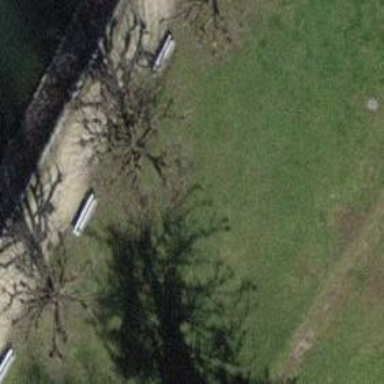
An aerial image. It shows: Broadleaved deciduous tree located in park.